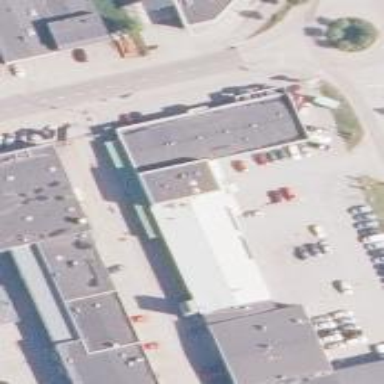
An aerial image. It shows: Building used as car repair shop.